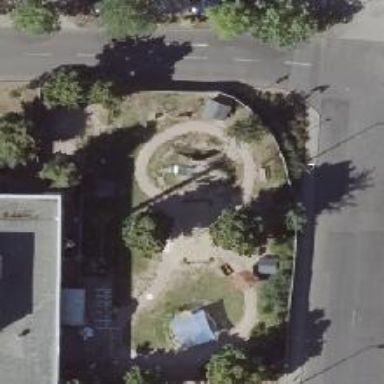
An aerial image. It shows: Playground area for leisure activities on the land.